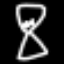
Label: hourglass